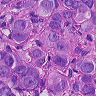
Metastatic tissue present: yes